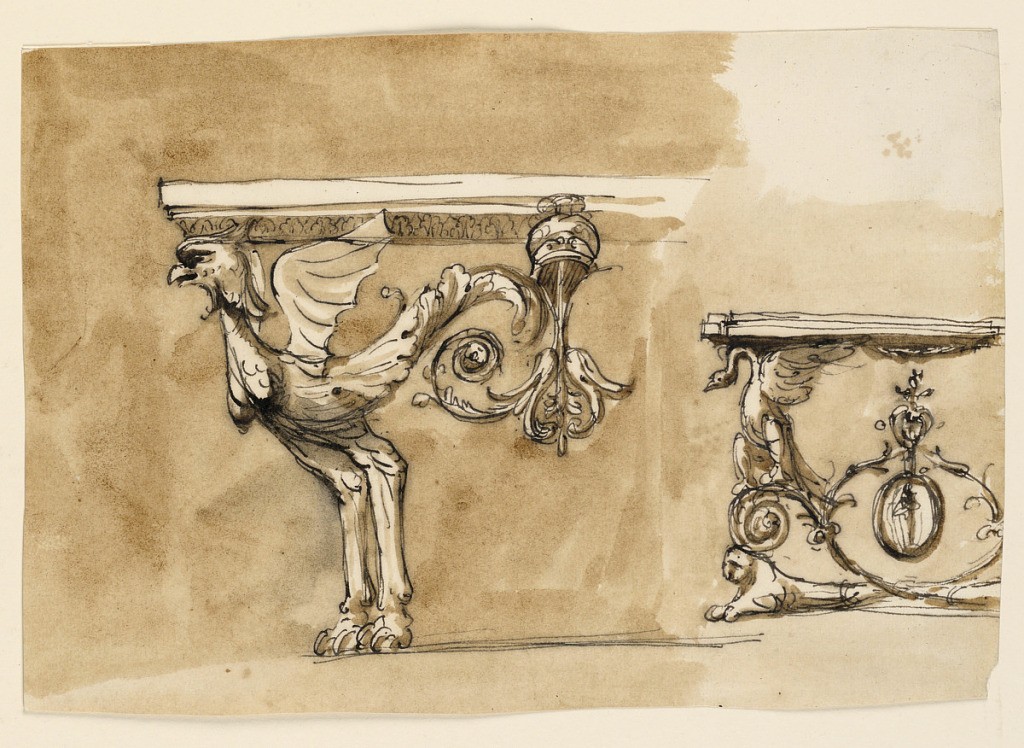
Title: Console tables
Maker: Giuseppe Barberi, Italian, 1746–1809
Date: ca. 1785–1790
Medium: Pen and brown ink, brush and brown wash on off-white laid paper
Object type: Drawing
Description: Two left sides. The cornices of an entablature are supported by a two-legged winged chimera the tail of which is upward curved toward the center, where a helmet is, on top of the stem, between rinceaux. At right: the support is formed by two half-figures, recumbent, of lions ending with upward-turned rinceaux crossing each other. The rinceaux have two branches, one ending in a spiral upon the head of the lions. Upon it stands a swan supporting with neck and wings the top. The other branches join in forming a heart form into which hangs a medllion holding a figure. Usual background.